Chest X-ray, PA view. Patient: 62 years old, sex M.
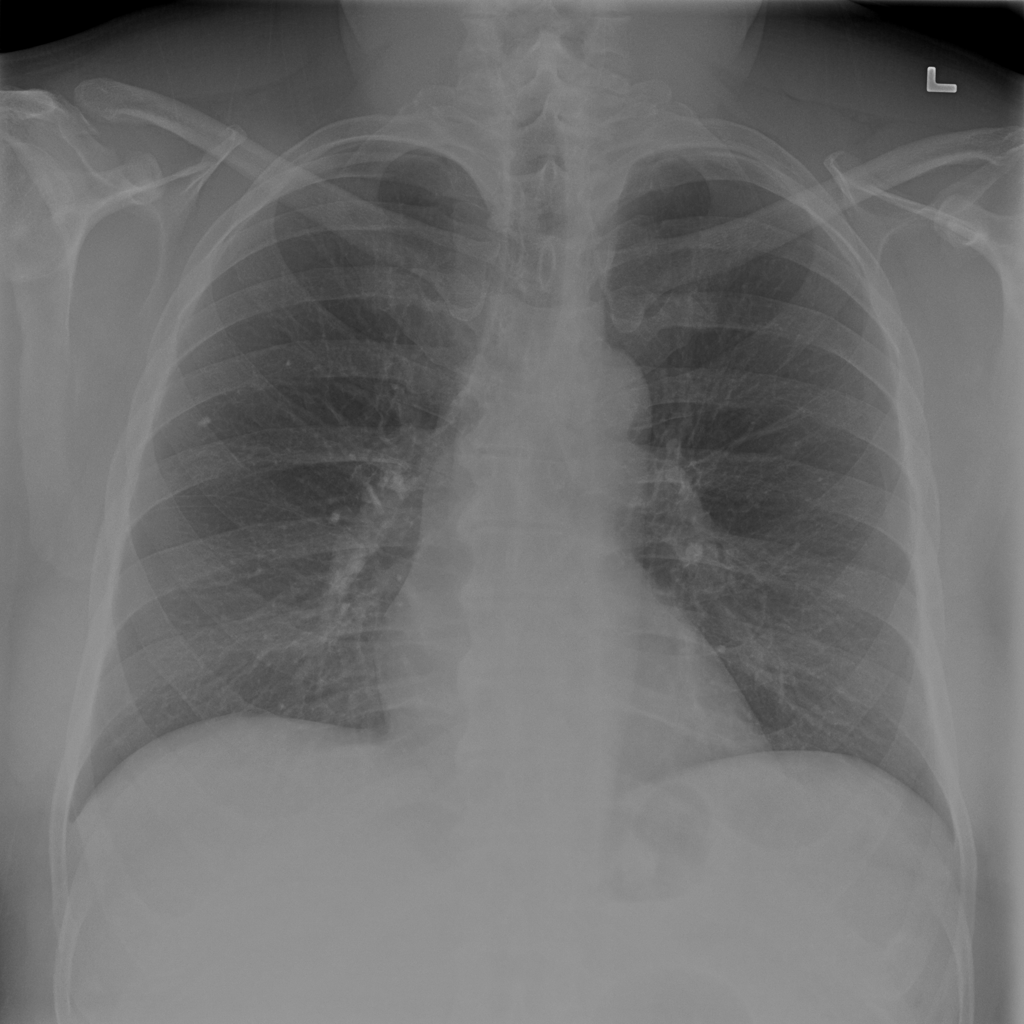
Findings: No Finding